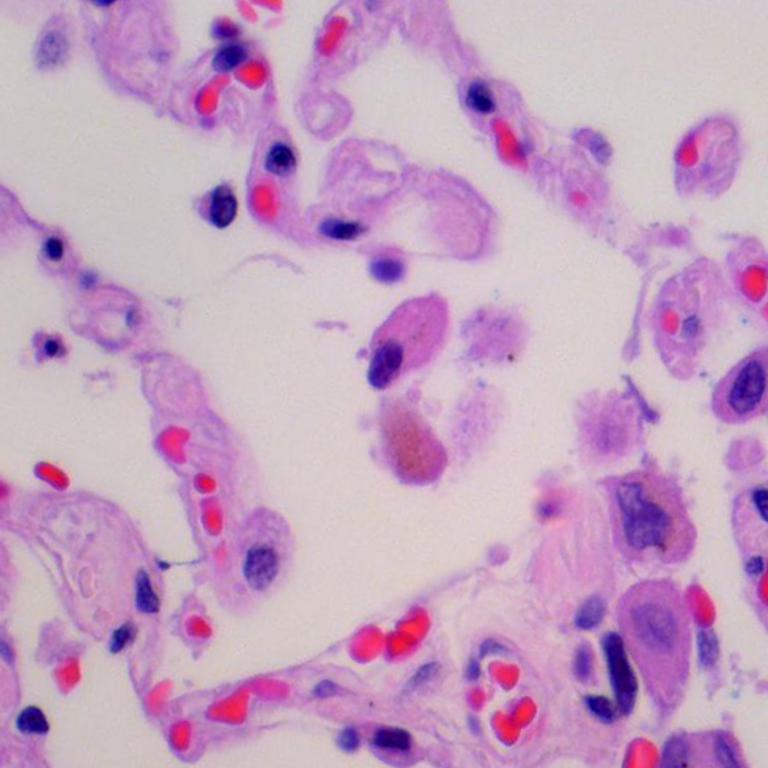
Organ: lung
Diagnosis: benign